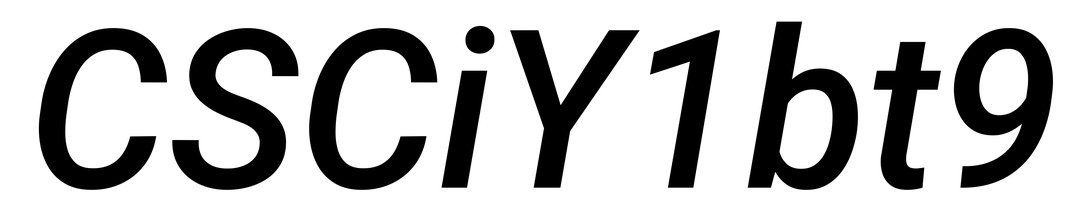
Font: Roboto-Italic_Medium_Italic